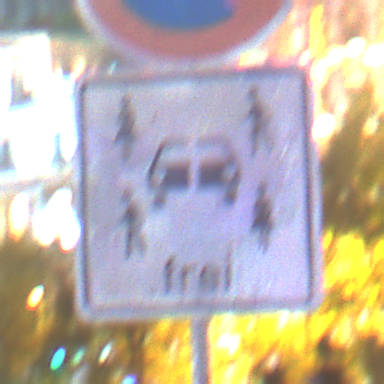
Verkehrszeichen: CarsharingfahrzeugeFrei
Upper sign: EingeschraenktesHalteverbot
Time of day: Night
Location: Outdoor (Urban)
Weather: PartlyCloudy
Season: NotSpecified
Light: Natural